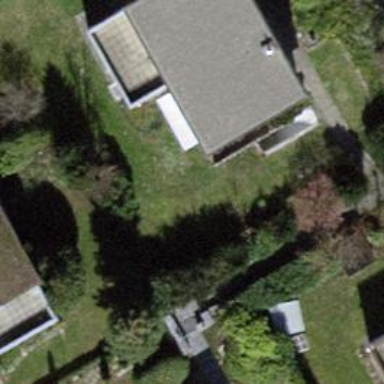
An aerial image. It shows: House with flat roof.